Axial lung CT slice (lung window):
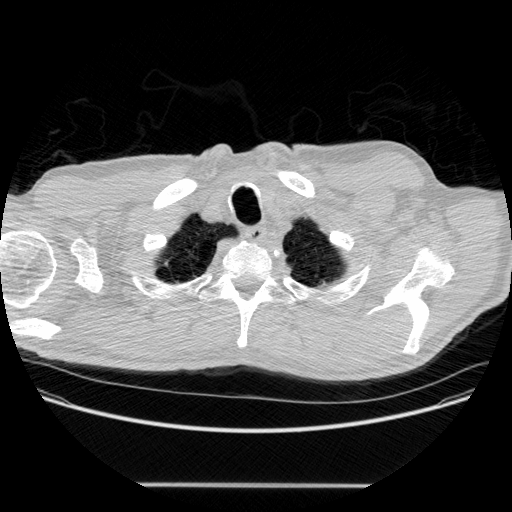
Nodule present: no